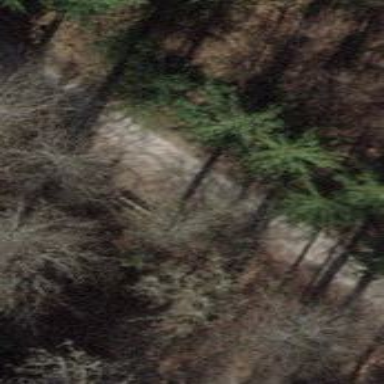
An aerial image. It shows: Brown bench.